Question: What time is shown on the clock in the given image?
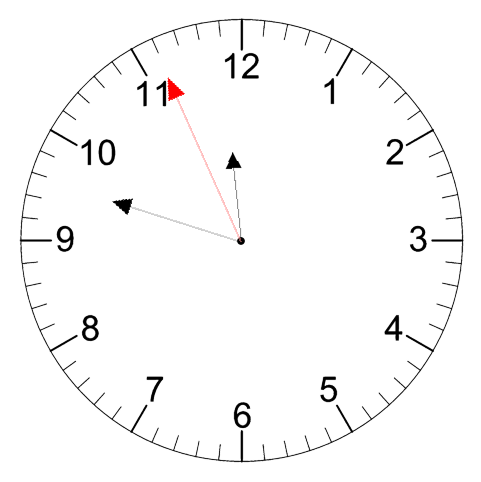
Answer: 11:47:56